Question: I'm using jQuery 1.7.1, and no other JS library/framework. I can select most elements just fine, except for one particular table that is giving me trouble. This happens in both Firefox and Chrome.
Here is an image that describes it all:

The steps in this image, in order:
1. I select all of the tables on the page
2. I select a different table than the one I want
3. I set that table to "display: none" (just to illustrate that jQuery doesn't care about "display: none")
4. I select that table again, now that it's been hidden. All is fine.
5. Then I try selecting the table that I actually want. I get nothing in return.
6. I use the initial array of tables to assign the table I want to a variable.
7. jQuery returned that table just fine, and it's now in the variable "theTableIWant".
8. The "id" of the table is the exact same "id" I was selecting in step #5, that didn't work.
Why won't jQuery just hand over the table to me? Why might this happen?
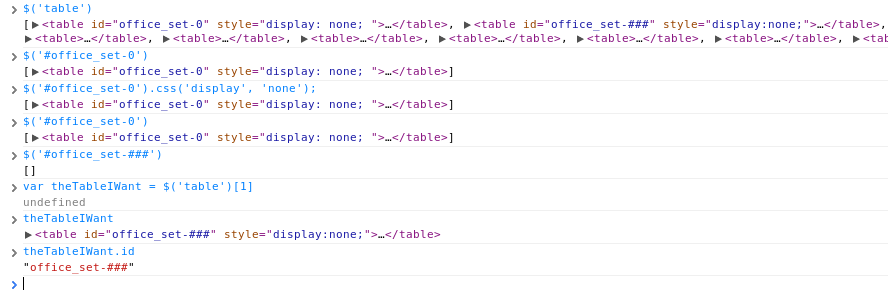
Answer: It doesn't work because '#' is a special character in jQuery selectors for ID's so you get this error: 'Syntax error, unrecognized expression: #office_set-###'
If you really have to use '###' in the ID (I wouldn't recommend it for the reason Matt posted) you can escape it in the select like this:
'''
$('#office_set-\#\#\#')
'''
Example - <URL>
You have to double escape as you actually want to pass the '\' to the jQuery selector engine.